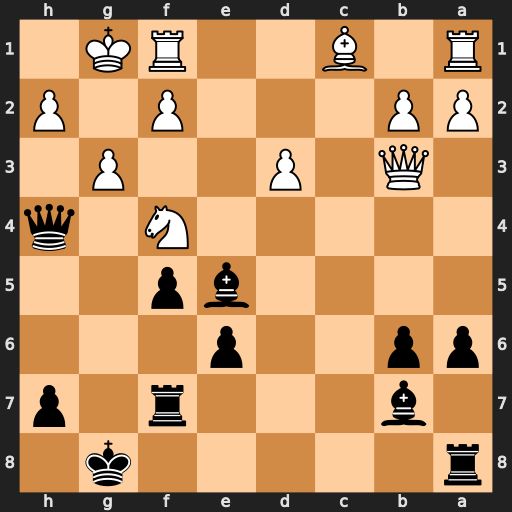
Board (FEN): r5k1/1b3r1p/pp2p3/4bp2/5N1q/1Q1P2P1/PP3P1P/R1B2RK1
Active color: b
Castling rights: -
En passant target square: -
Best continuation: Bxf4 Bxf4 Qxf4